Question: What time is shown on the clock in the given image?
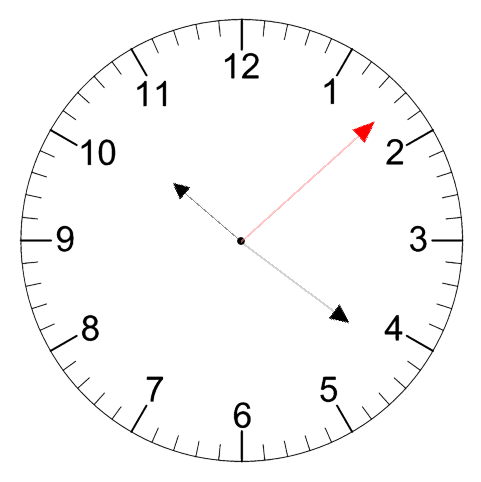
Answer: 10:21:08